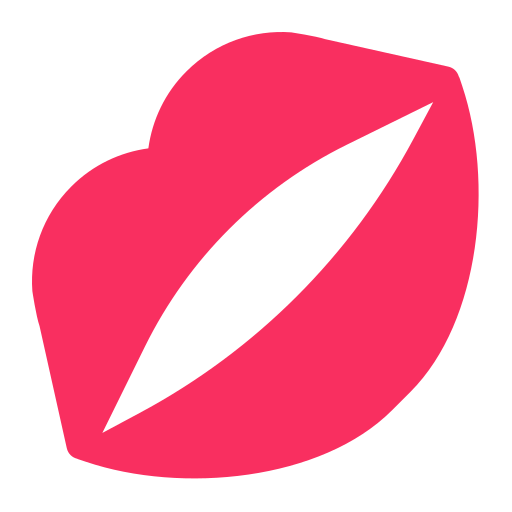
kiss mark flat